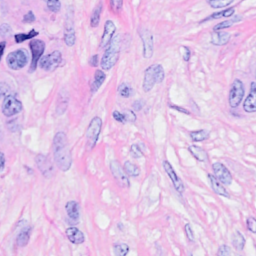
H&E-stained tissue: Breast